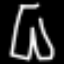
Label: pants